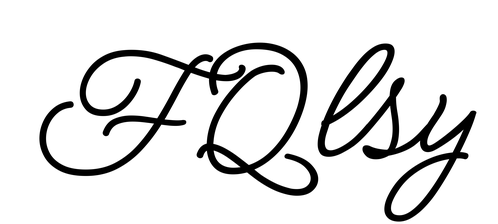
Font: MeowScript-Regular